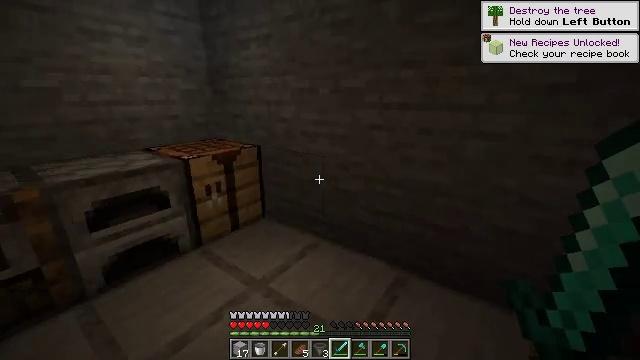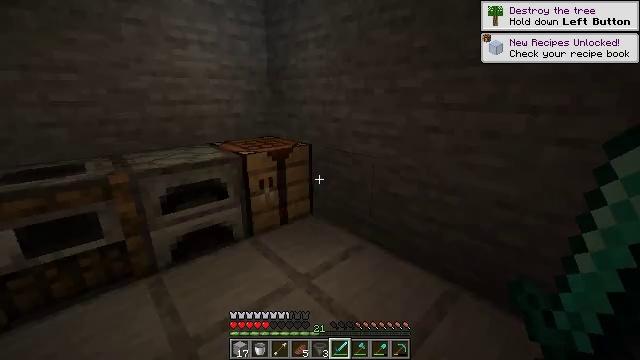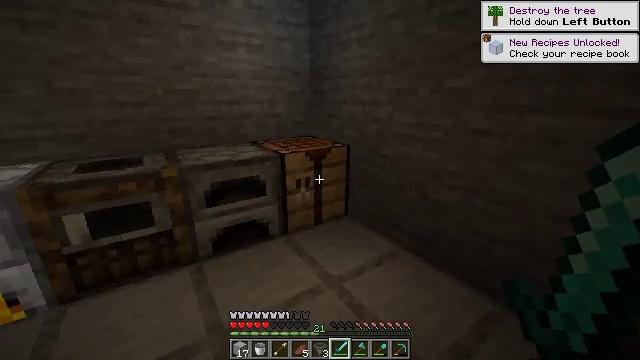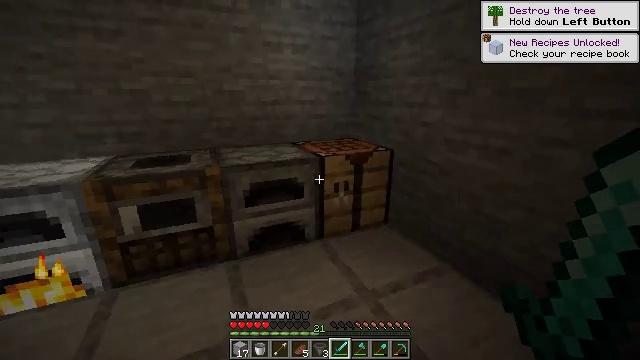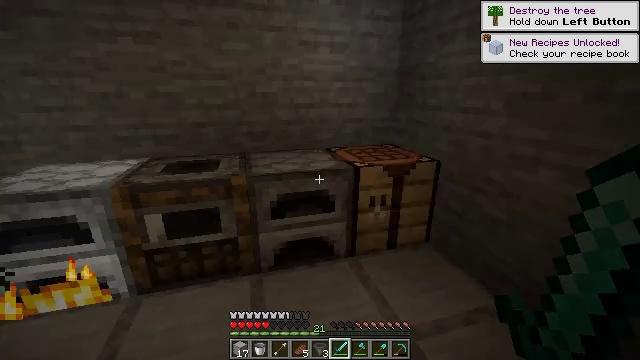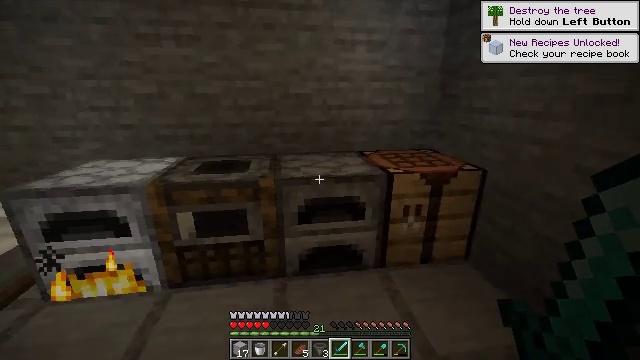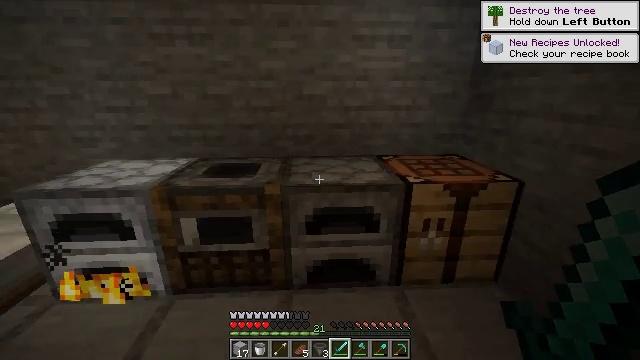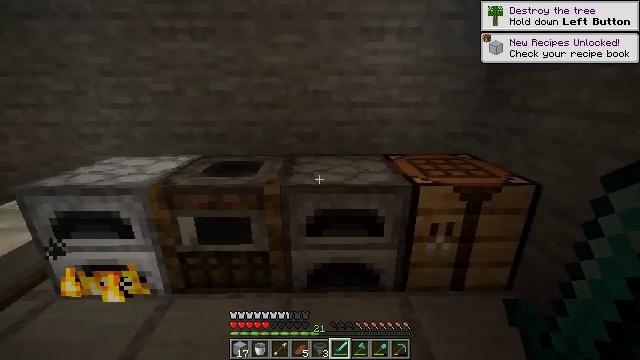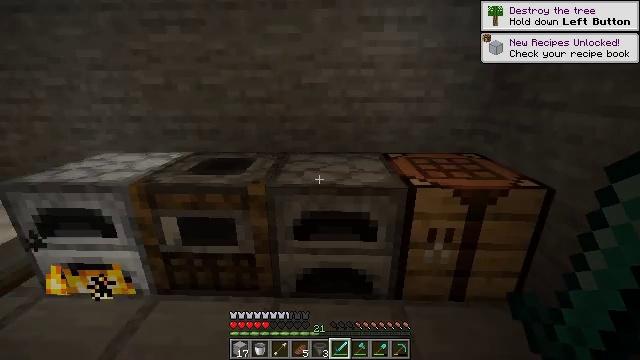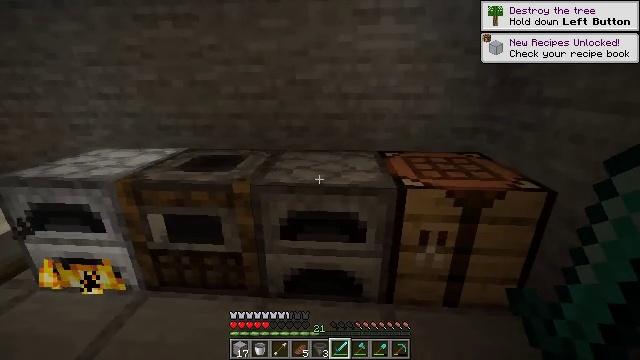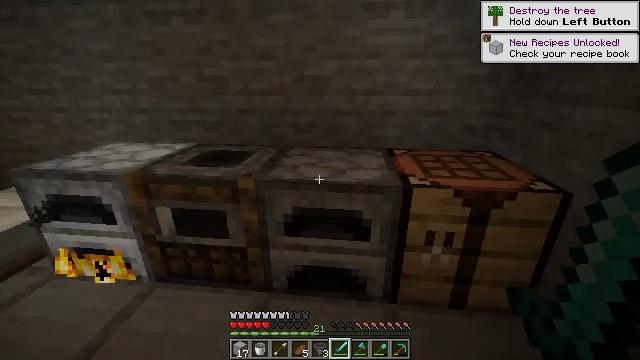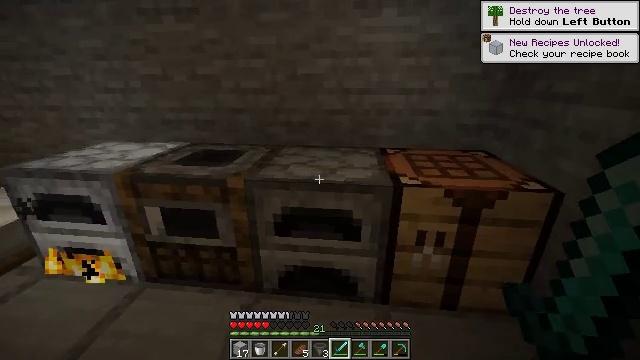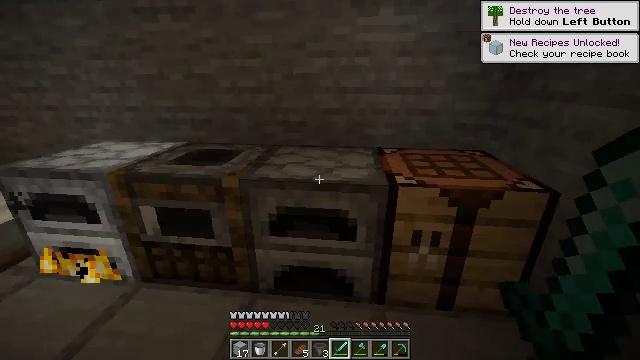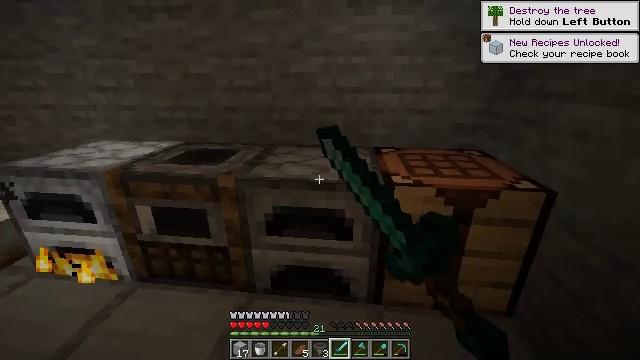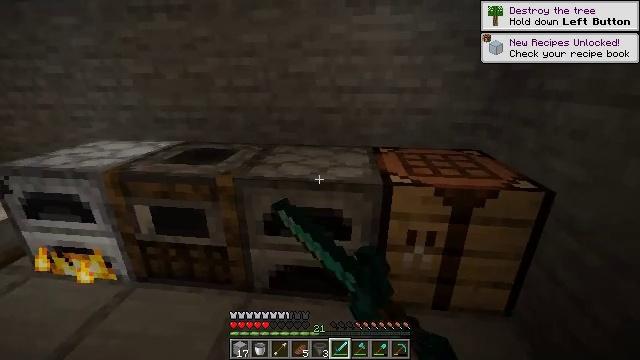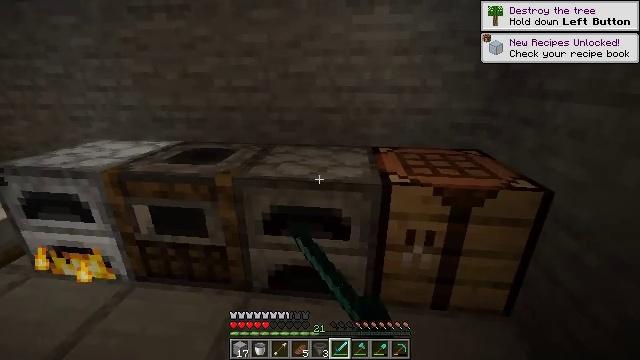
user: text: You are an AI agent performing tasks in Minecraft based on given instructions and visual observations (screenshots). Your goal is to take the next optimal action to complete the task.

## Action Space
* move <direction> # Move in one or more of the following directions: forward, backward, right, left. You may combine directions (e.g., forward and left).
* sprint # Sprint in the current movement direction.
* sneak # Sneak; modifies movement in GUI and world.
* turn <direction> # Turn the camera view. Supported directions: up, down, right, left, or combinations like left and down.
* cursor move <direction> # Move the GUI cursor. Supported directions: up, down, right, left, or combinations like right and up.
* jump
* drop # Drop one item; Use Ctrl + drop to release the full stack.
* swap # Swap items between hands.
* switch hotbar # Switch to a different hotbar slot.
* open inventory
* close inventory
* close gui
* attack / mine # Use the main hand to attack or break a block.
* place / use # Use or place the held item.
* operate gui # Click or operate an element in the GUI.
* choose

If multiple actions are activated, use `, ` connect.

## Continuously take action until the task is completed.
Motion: motion action
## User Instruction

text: Remove the large fern from the terrain.
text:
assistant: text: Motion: turn left
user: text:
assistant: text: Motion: move forward, turn left
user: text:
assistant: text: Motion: move forward, turn left
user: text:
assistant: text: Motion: move forward, turn left
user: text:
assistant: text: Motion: move forward and move right, turn left
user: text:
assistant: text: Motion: move forward and move right, turn left
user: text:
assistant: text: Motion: move forward and move right, turn left
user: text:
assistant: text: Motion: move right, turn left
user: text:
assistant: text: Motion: turn left
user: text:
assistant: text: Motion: turn left
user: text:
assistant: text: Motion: no_op
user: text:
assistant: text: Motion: use / place
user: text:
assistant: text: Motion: use / place
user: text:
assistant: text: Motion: use / place
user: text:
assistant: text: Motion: no_op
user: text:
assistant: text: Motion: no_op
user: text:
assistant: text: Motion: no_op
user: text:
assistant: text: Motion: no_op
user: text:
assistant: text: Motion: turn right and down
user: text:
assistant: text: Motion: no_op
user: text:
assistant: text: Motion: no_op
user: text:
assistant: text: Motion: no_op
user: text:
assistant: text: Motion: no_op
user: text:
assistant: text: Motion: no_op
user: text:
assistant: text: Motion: no_op
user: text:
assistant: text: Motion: no_op
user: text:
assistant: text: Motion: no_op
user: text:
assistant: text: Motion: no_op
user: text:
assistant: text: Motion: no_op
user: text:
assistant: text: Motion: no_op